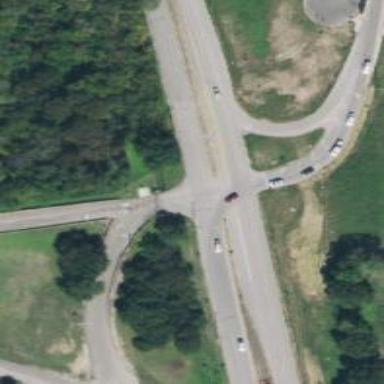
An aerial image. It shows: Secondary road with frontage access.